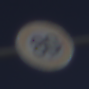
Verkehrszeichen: Geschwindigkeit80
Umgebung: Outdoor, Nature
Tageszeit: Midday
Wetter: Clear
Licht: Natural
Jahreszeit: NotSpecified
Kontrast: HighContrast